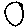
Label: circle